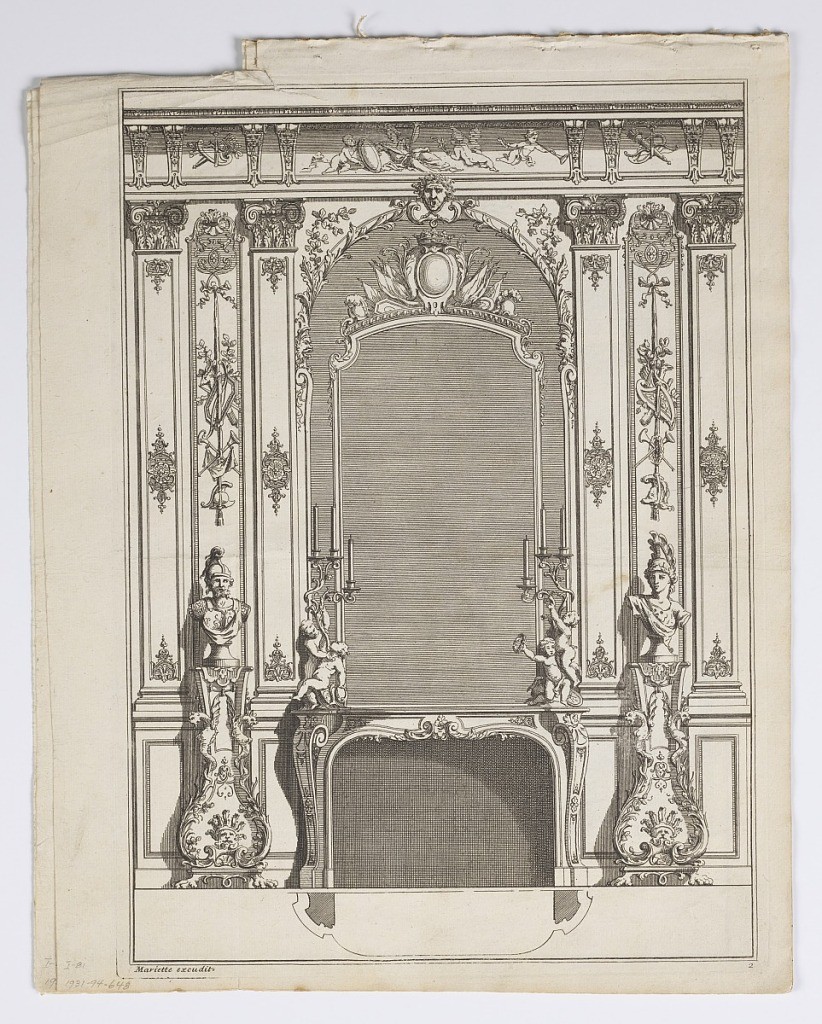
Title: Fireplace Wall Elevation
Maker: Jean Mariette, French, 1660–1742
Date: ca. 1660–1772
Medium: Engraving on paper
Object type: Print
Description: Fireplace wall elevation.